Question: hi what i'm trying to do is show posts with thumbnails and display the title and the first three lines of the content what i'm trying to acheive is this
'''
Date
thumbnail - title
some content
'''
at moment i have the featured image coming through but i'm struggling to get the rest just to reiterate i'm wanting a featured image on the left hand side and next to it the title date and content next to it. heres what it looks like at the moment

heres my function
'''
if ( function_exists( 'add_theme_support' ) ) {
add_theme_support( 'post-thumbnails' ); } //Adds thumbnails compatibility to the theme
set_post_thumbnail_size( 200, 170, true ); // Sets the Post Main Thumbnails
add_image_size( 'recent-thumbnails', 55, 55, true ); // Sets Recent Posts Thumbnails}
function recentPosts() {
$rPosts = new WP_Query();
$rPosts->query('cat=4&showposts=3&orderby=date');
while ($rPosts->have_posts()) : $rPosts->the_post(); ?>
<li>
<a href="<?php the_permalink();?>"><?php the_post_thumbnail('recent-thumbnails'); ?></a>
<h2><a href="<?php the_permalink(); ?>"><?php the_title();?></a></h2>
</li>
<?php endwhile;
wp_reset_query();
}
'''
heres my css
'''
#posts { width:600px; height:auto; float:left; margin-top:20px; font-family:Arial, Helvetica, sans-serif; font-size:14px; color:#080808;}
#posts .news{ width:600px; height:auto; font-family:Arial, Helvetica, sans-serif; font-size:14px; color:#000000; display:inline-block;}
#posts a{ font-family:Arial, Helvetica, sans-serif; font-size:14px; color:#000000; display:inline-block;}
'''
heres how i'm calling it in my index.php
'''
<div class="news">
<?php echo recentPosts(); ?>
</div>
'''
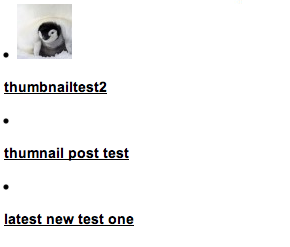
Answer: To get the thumbnail, title and text displaying you could use something like this:
'''
<a href="<?php the_permalink();?>"><?php the_post_thumbnail('recent-thumbnails'); ?></a>
<h2><a href="<?php the_permalink(); ?>"><?php the_title();?></a></h2>
<p><?php the_excerpt(); ?></p>
#news img {
float:left;
margin: 0 5px 5px 0;
}
#news h2 {}
#news p {}
'''
You can control excerpt length to display only a certain amount of characters from the post. See more info on using the excerpt function on Wordpress Codex <URL>